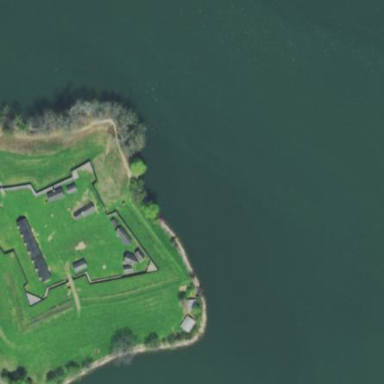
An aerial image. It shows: Protected site with historic fort building.